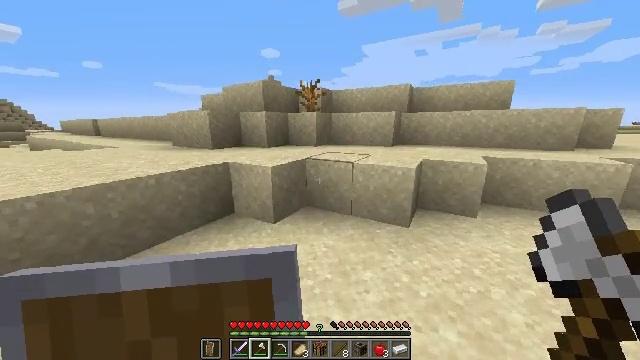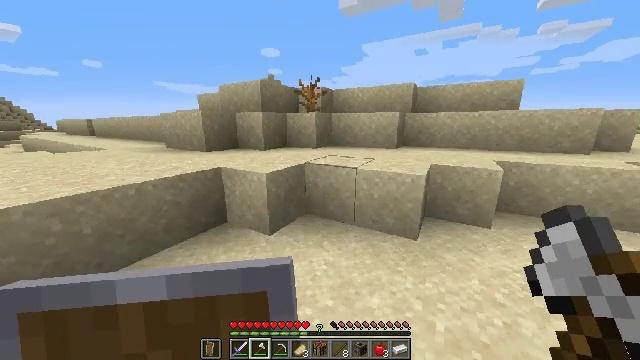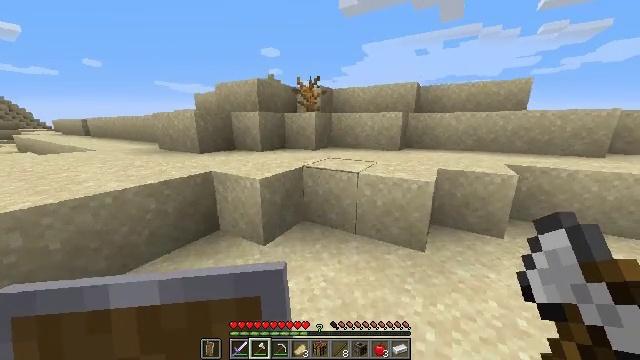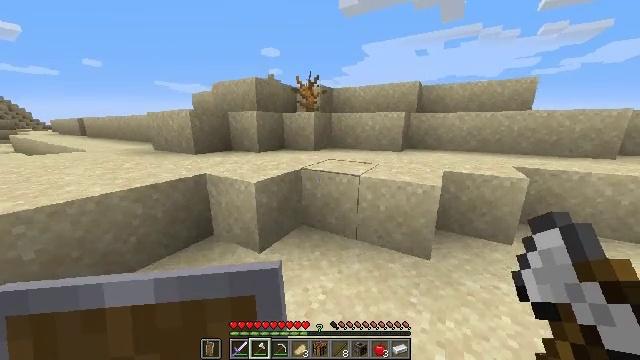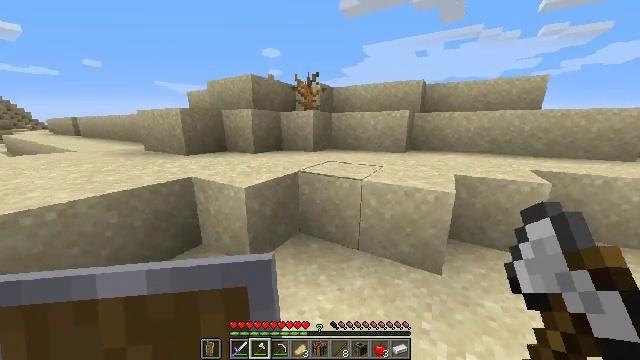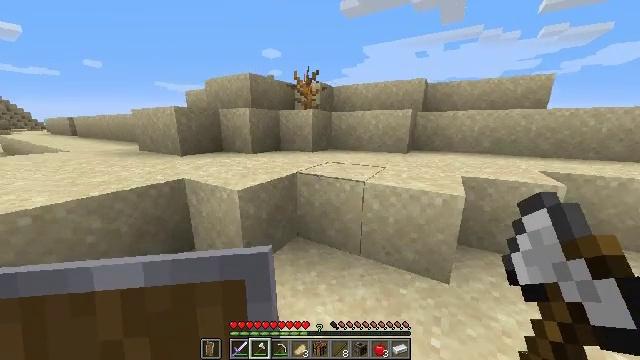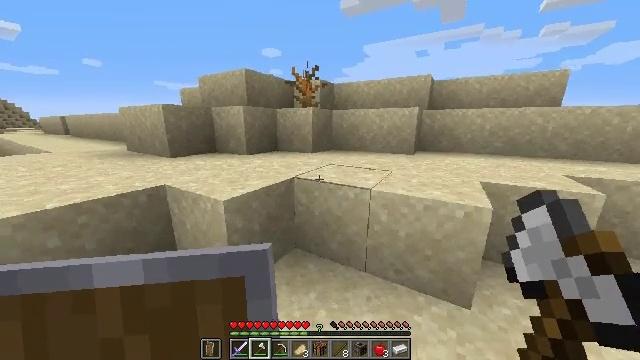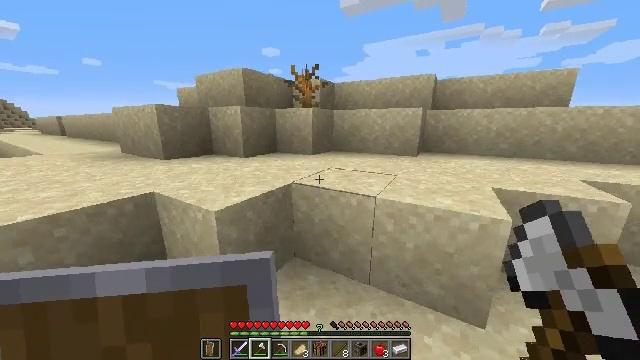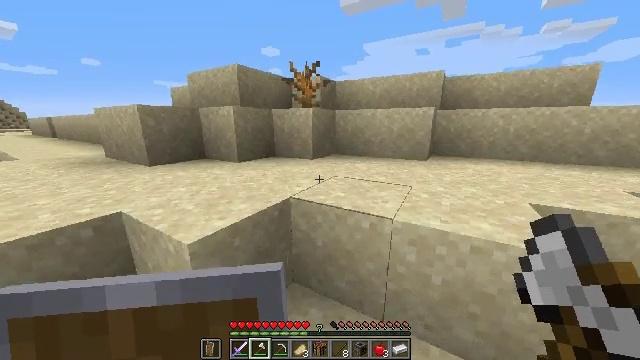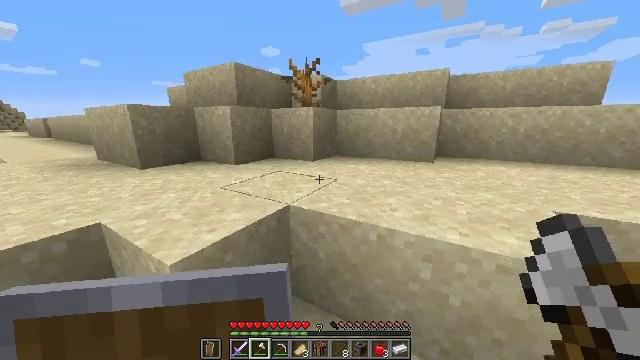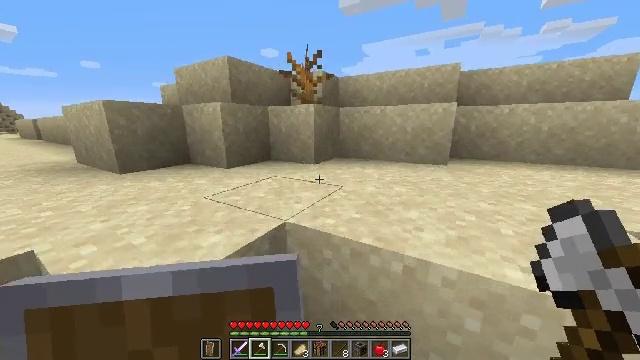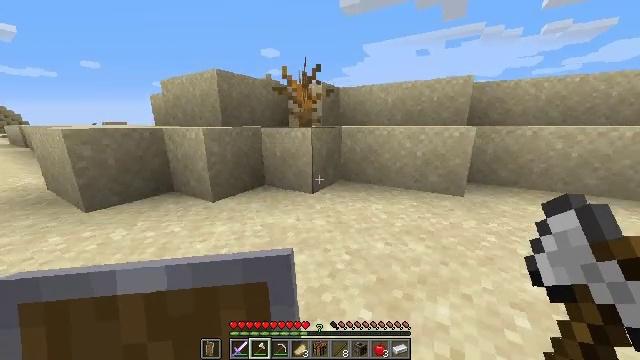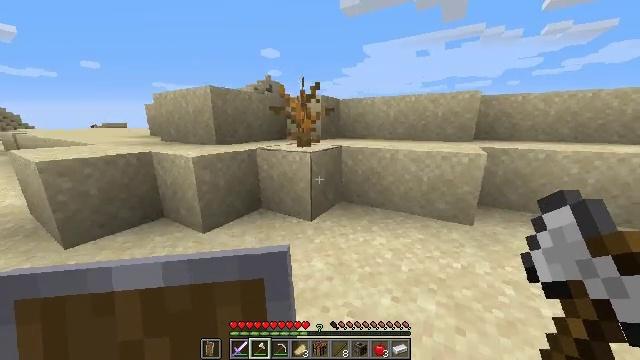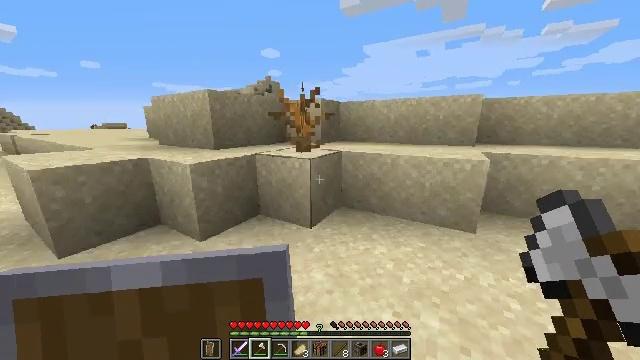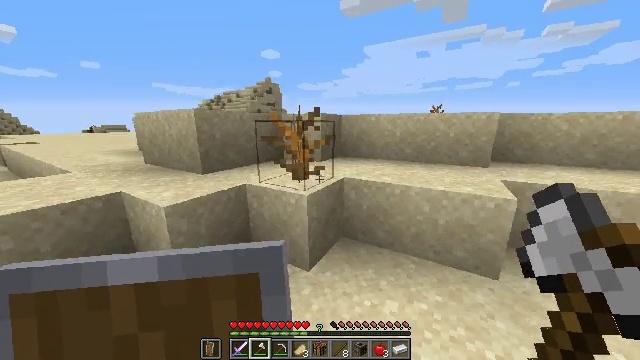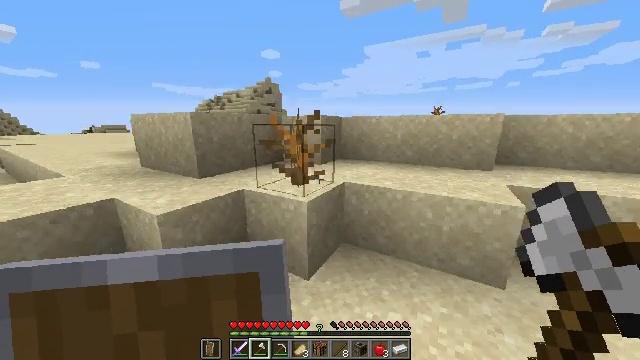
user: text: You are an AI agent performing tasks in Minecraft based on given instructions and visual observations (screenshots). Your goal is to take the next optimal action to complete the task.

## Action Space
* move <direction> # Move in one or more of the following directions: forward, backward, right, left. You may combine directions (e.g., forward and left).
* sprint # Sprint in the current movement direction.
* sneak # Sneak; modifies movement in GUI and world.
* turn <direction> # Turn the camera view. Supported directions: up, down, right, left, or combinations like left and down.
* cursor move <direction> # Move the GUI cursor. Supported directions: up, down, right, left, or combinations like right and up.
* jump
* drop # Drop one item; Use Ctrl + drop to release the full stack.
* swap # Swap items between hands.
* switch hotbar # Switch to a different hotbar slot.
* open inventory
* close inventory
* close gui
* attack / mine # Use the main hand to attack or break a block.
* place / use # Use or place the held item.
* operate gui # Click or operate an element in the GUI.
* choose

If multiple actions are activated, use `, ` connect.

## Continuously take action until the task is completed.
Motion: motion action
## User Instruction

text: Mine the sugar cane near rivers.
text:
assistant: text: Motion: move forward, sprint
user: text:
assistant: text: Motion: move forward, sprint
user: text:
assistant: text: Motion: move forward, sprint
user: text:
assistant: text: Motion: move forward, sprint
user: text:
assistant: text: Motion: move forward, sprint
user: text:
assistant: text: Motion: move forward, sprint
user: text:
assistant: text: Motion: move forward, sprint
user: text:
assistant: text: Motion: move forward, sprint
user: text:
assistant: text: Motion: move forward, sprint
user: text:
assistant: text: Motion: move forward, sprint
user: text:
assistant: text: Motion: move forward, sprint, jump
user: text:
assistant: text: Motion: move forward, sprint, jump
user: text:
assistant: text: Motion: move forward, sprint, jump
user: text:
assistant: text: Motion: move forward, sprint, jump
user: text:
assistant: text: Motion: move forward, sprint, jump
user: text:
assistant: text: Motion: move forward, sprint, jump
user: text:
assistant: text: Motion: move forward, sprint, jump
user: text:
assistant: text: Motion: move forward, sprint, jump
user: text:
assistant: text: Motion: move forward, sprint, jump
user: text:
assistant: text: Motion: move forward, sprint, jump
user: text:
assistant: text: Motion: move forward, sprint, jump
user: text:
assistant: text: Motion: move forward, sprint, jump
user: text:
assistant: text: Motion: move forward, sprint, jump
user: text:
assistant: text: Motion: move forward, sprint, jump
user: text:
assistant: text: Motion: move forward, sprint, jump
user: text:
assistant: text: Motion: move forward, sprint, jump
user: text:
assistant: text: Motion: move forward, sprint, jump
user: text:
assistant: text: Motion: move forward, sprint, jump
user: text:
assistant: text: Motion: move forward, sprint, jump
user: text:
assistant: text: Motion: move forward, sprint, jump